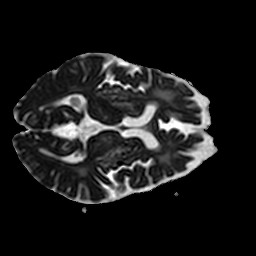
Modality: ADC
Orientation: axial
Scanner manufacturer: philips
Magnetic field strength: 3 T
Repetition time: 5.012 s
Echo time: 0.07459 s